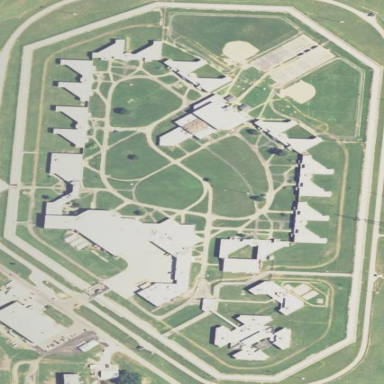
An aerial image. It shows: Prison enclosed by fence.